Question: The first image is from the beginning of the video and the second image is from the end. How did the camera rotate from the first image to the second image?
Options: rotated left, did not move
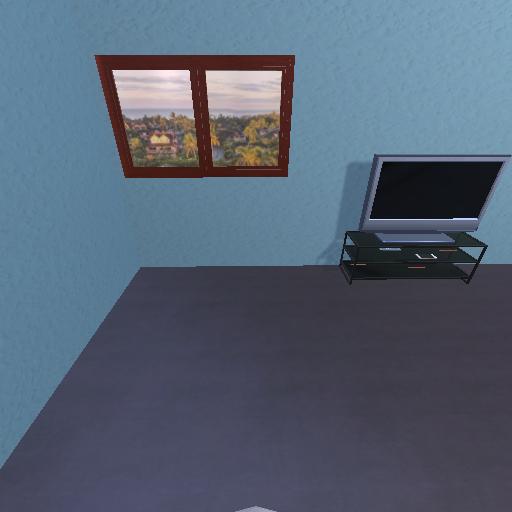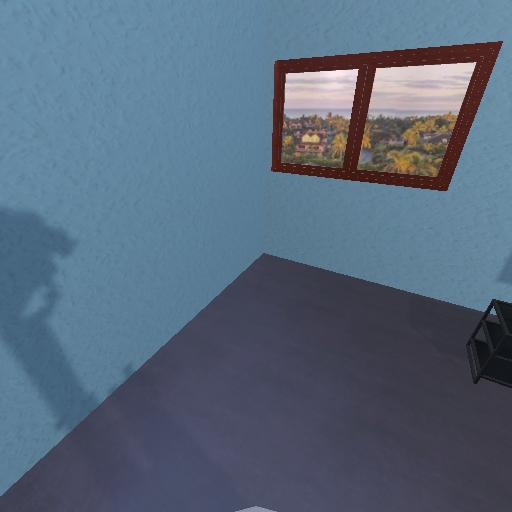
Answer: rotated left